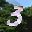
Label: 3